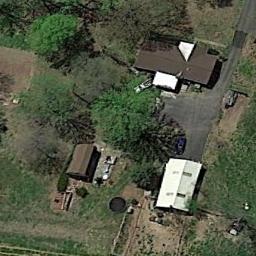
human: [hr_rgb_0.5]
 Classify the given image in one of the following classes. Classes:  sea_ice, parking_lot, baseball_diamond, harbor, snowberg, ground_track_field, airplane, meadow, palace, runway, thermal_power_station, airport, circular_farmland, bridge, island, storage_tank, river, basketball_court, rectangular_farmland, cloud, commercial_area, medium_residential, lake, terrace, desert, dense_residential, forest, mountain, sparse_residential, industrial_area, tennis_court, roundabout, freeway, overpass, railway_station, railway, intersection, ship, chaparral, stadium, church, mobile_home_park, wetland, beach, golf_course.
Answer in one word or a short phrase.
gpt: sparse_residential